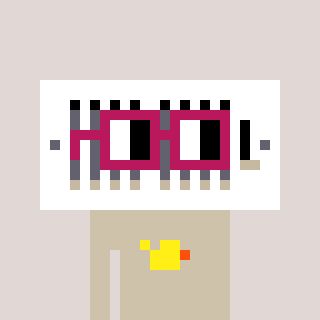
a pixel art character with square dark red glasses, a vent-shaped head and a bege-colored body on a warm background